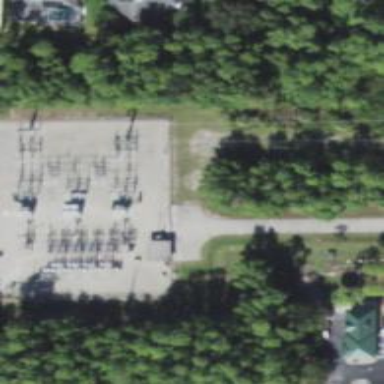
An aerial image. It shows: Outdoor distribution level power substation.